Question: I'm getting some behavior with my cache in django. If I refresh the page, I get the same value over and over(which is an int that's supposed to get incremented every time the view gets hit). But, if I login in another browser with the same username/passwd, I see an incremented number, but it doesn't increment until I log in again. I never logged out either, just left the page open and logged in from another browser.
It also increments every time I change the url(e.g. add a slash to stay in same view) Browser cache is supposedly disabled.
Now weird: it started working on every refresh when I opened a new page in another browser after adding the '@never_cache' decorator to my view, but then when i switched back to apache/wsgi, it stopped working again (yes, i restarted apache).
Randomly started working under apache now... but in chrome if i set the url to have the trailing '/', it goes back to the number it was before x refreshes. But, if I refresh in chromium with trailing '/', it keeps incrementing. Would this be a browser or apache cache?
View code:
'''
from django.core.cache import cache
if cache.get('counter') != None:#0 needs to let this pass
cache.incr('counter')
else:
cache.set('counter', 0)
return HttpResponse(cache.get('counter'))
'''
Relevant settings:
'''
MIDDLEWARE_CLASSES = (
'django.middleware.cache.UpdateCacheMiddleware', #cache middleware
'django.contrib.sessions.middleware.SessionMiddleware',
'django.middleware.csrf.CsrfViewMiddleware',
'django.contrib.auth.middleware.AuthenticationMiddleware',
'django.contrib.messages.middleware.MessageMiddleware',
'django.middleware.locale.LocaleMiddleware',
'django.middleware.common.CommonMiddleware',
'django.middleware.cache.FetchFromCacheMiddleware',) #cache middleware
CACHE_BACKEND = 'memcached://127.0.0.1:11211/'
CACHES = {'default':{
'BACKEND': 'django.core.cache.backends.memcached.MemcachedCache',
'LOCATION': '127.0.0.1:11211', #this is the default port for memcache
'TIMEOUT': '1800' #30 Minutes
}
}
'''
I'll be closely monitoring this question for any requests for more info about my problem, so comments will get answered quickly.

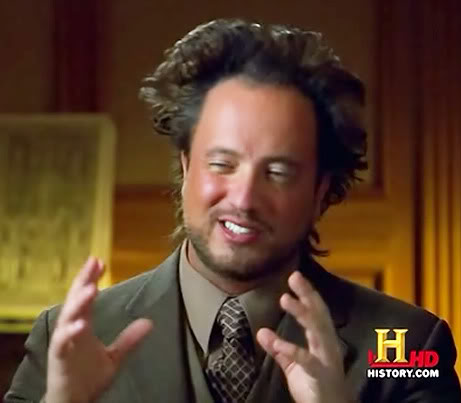
Answer: In your 'MIDDLEWARE_CLASSES' you have 'django.middleware.cache.UpdateCacheMiddleware' and 'django.middleware.cache.FetchFromCacheMiddleware' which are for page caching. That's why you saw the behavior go away when you used the '@never_cache' decorator.
You may have been seeing the weird slash/no-slash problem because those pages were still in the cache(I'm not 100% sure if the decorator interacts with the fetching from cache part).
If you flush your cache, or even take the middlewares out for testing, and try again, I'd bet you would see a consistent incrementing that you expect.